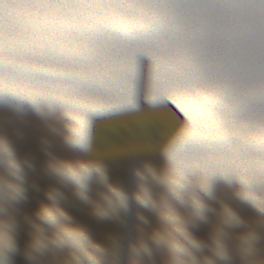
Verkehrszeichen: UmleitungswegweiserRechtsweisend
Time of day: MorningAfternoon
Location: Outdoor (Nature)
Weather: Overcast
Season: NotSpecified
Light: Natural